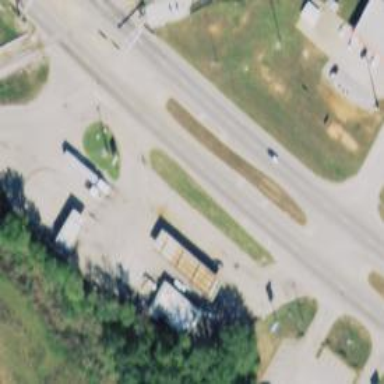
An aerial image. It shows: Asphalt road with dual carriageways at trunk level.